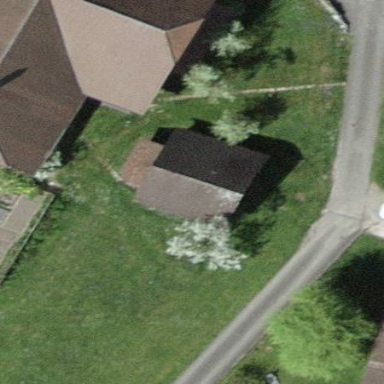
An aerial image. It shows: Rural barn.